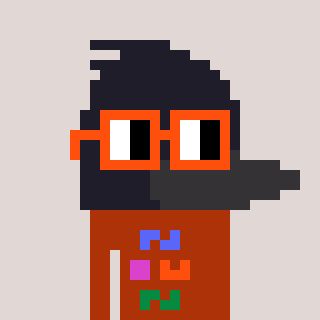
a pixel art character with square orange glasses, a raven-shaped head and a hotbrown-colored body on a warm background